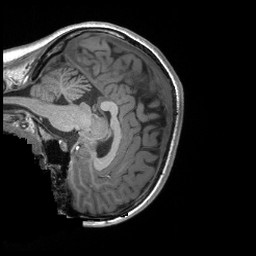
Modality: T1w
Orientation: sagittal
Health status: ill
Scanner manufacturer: siemens
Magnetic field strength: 3 T
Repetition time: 2.3 s
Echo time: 0.00243 s